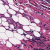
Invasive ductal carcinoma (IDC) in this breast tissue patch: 0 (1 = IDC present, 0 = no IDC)